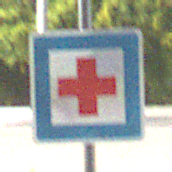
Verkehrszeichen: ErsteHilfe
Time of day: MorningAfternoon
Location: Outdoor (Suburban)
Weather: Clear
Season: NotSpecified
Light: Natural